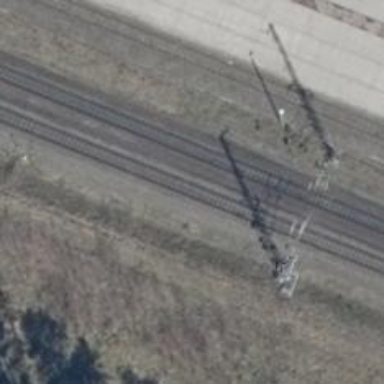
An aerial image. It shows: Railway signal.